Interaction volume radius: 10 \u00c5
Interaction volume height: 15 \u00c5
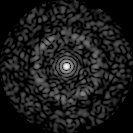
Disorder parameter: 0.8428